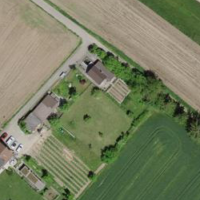
EUNIS habitat code: 55
Species observed at this site:
Symphoricarpos albus